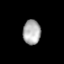
Tissue: lung
Cell type: Endothelial cells
Senescence score: 0.5737
Nuclear area (px): 427
Mean DAPI intensity: 173.822